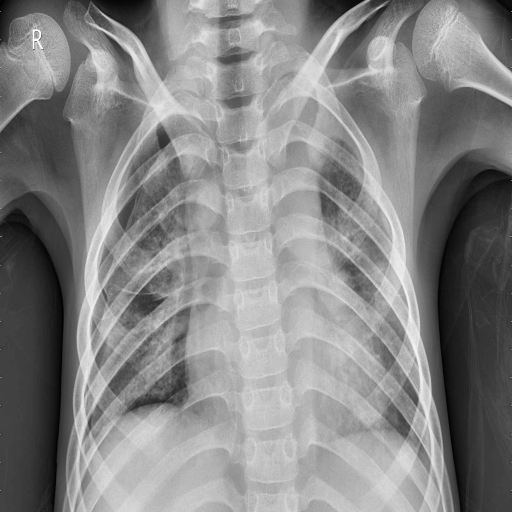
Finding: PNEUMONIA